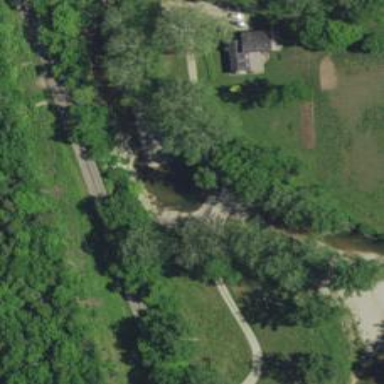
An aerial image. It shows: Driveway road leading to low-water crossing bridge.